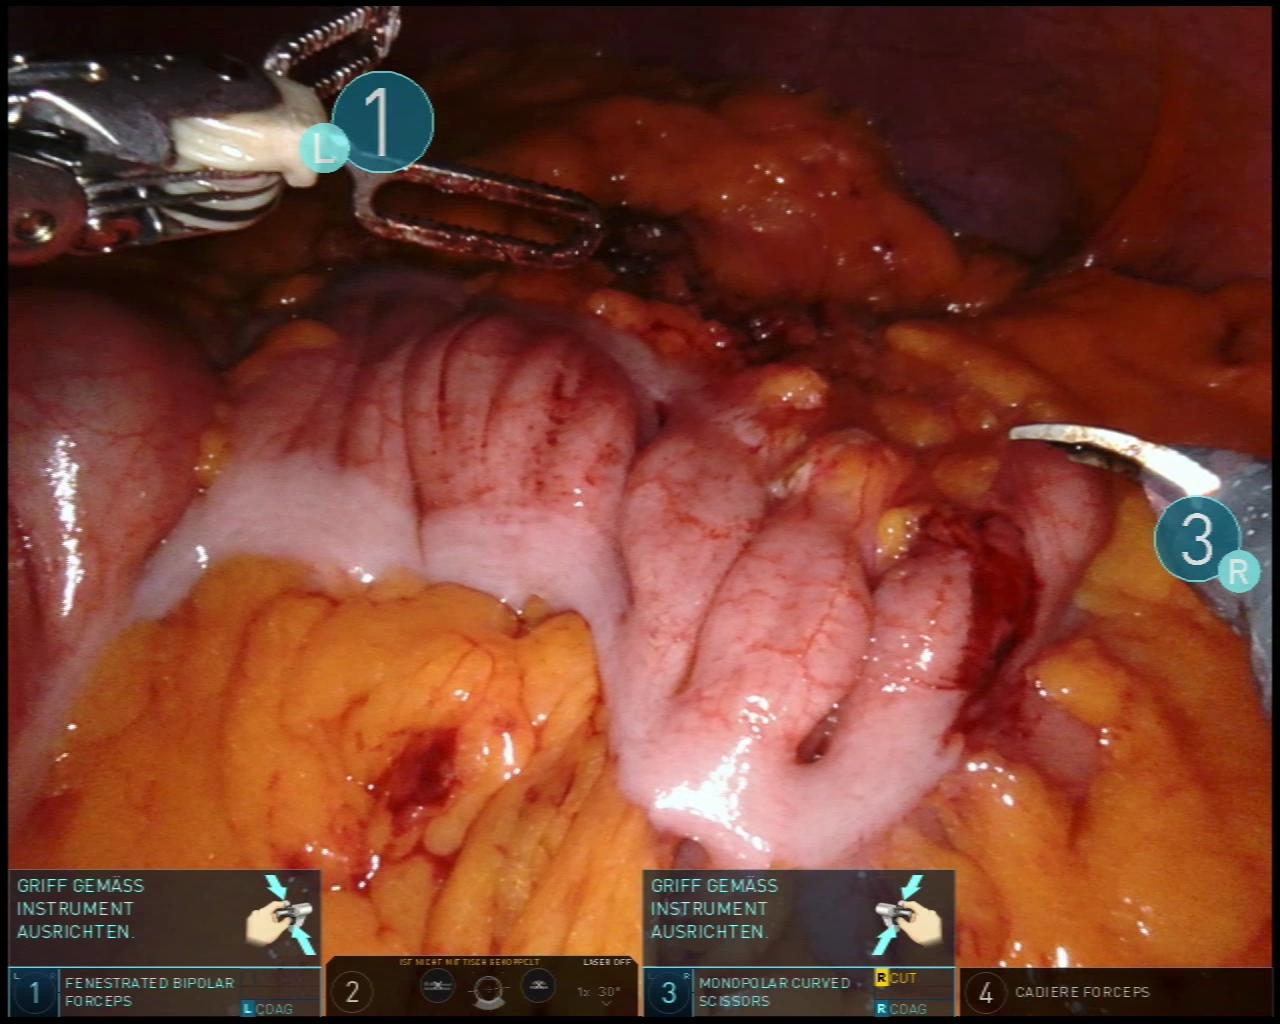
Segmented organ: colon
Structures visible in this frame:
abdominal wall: yes
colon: yes
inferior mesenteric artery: no
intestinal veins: no
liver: no
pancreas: no
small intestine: no
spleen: no
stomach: no
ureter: no
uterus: no
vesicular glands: no